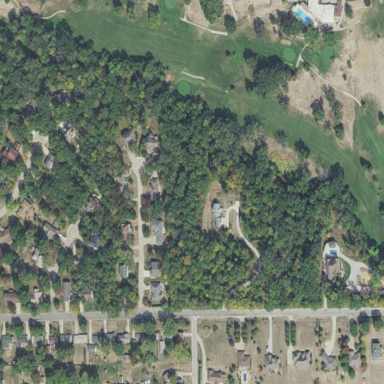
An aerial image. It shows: Golf course.